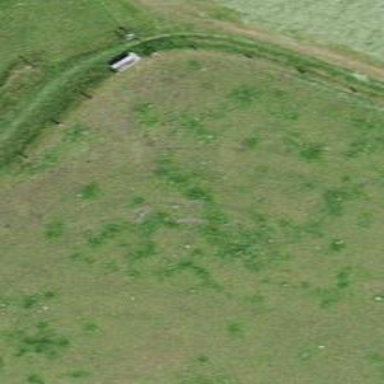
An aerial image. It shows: Bench.